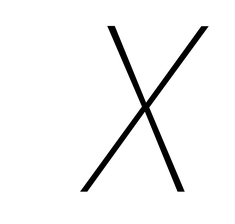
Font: Roboto-Italic_Condensed_Thin_Italic